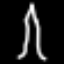
Label: The Eiffel Tower